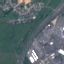
Land use / land cover class: Highway